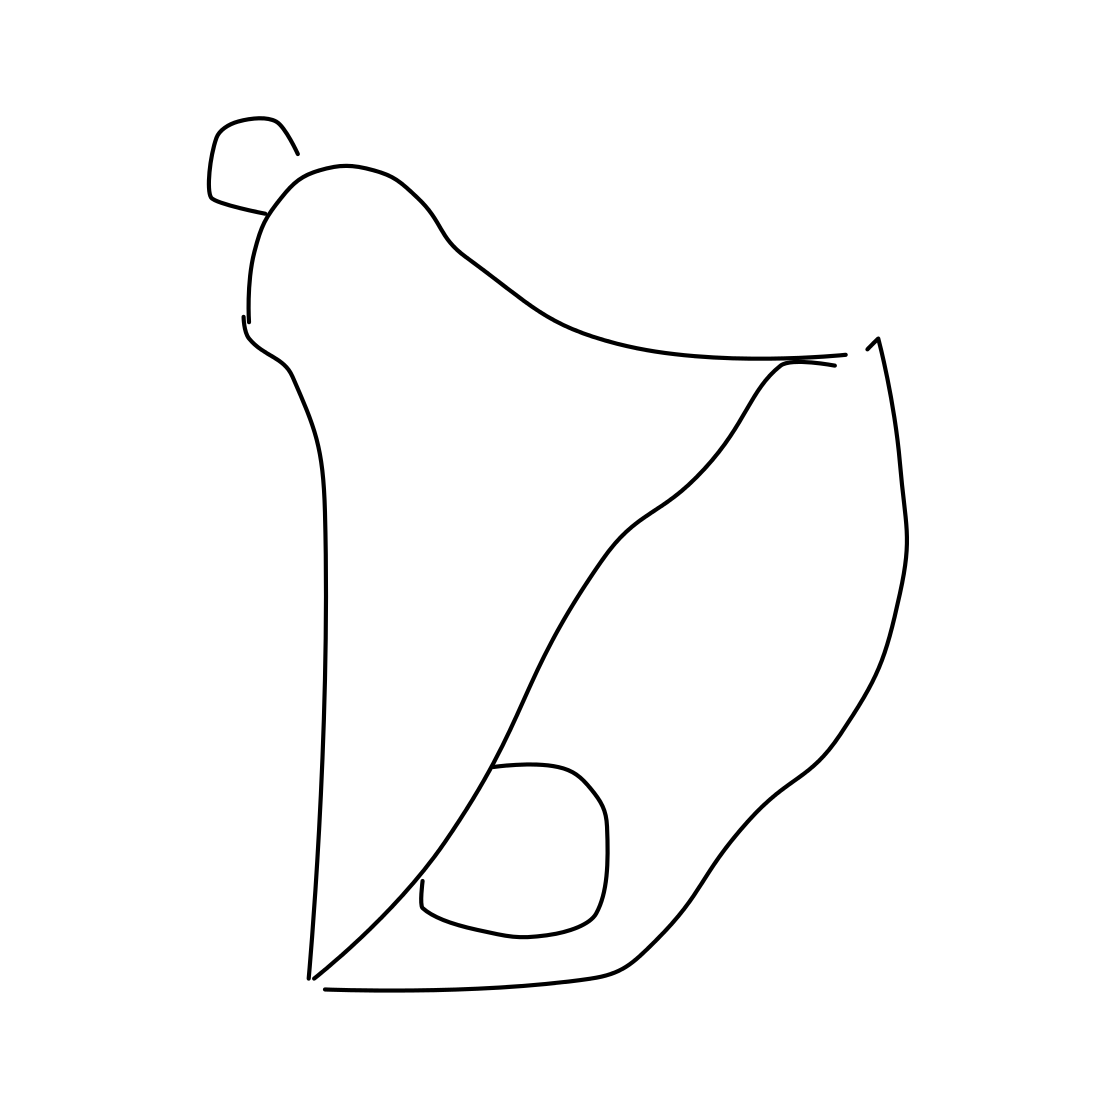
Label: bell